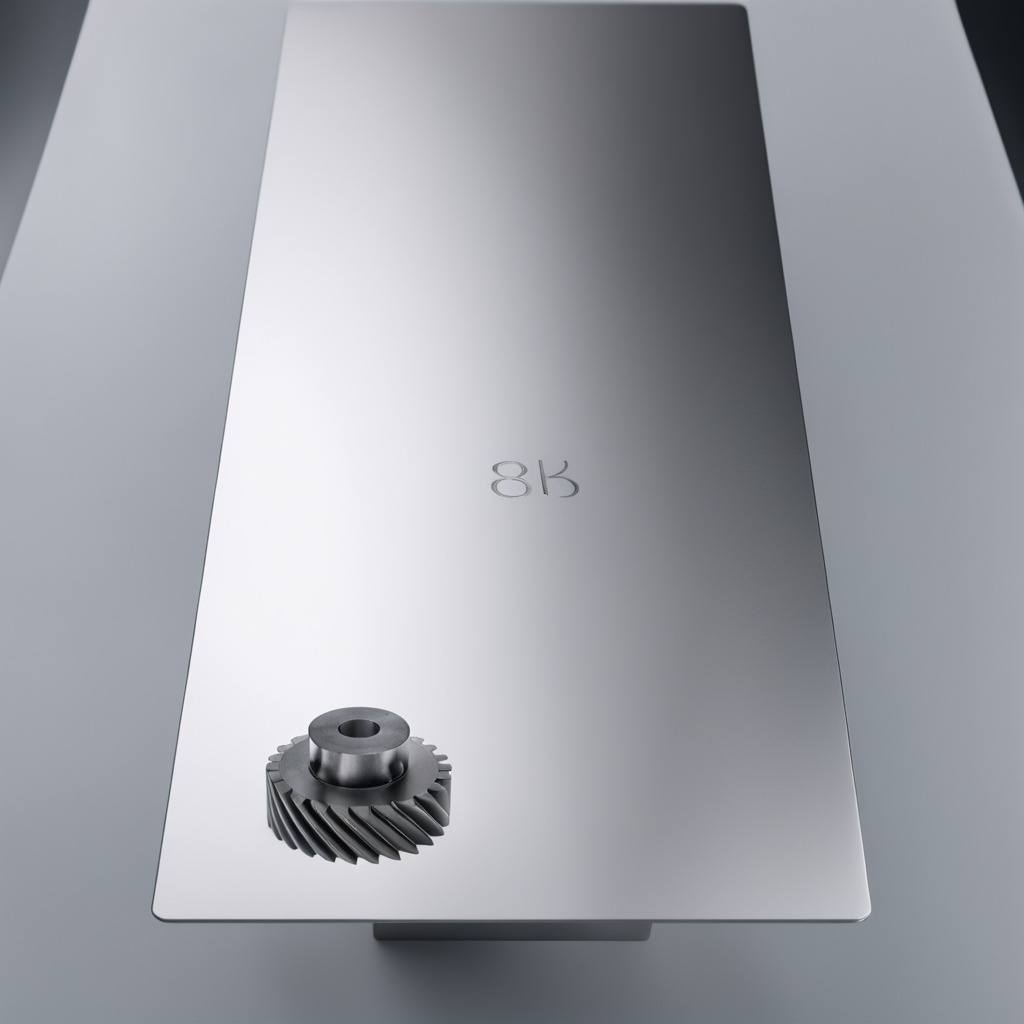
A steel gear with teeth is lying on a stainless steel table.